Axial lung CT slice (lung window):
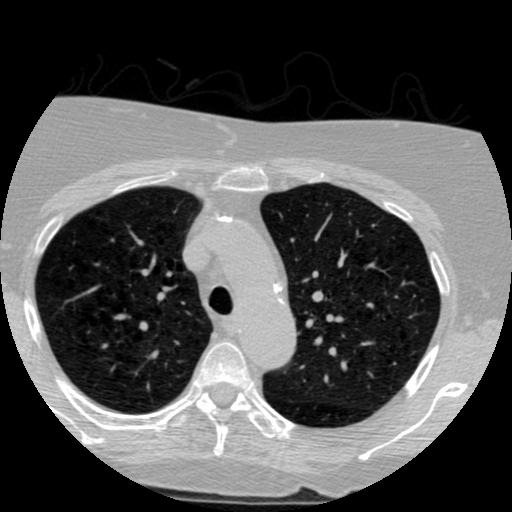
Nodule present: no